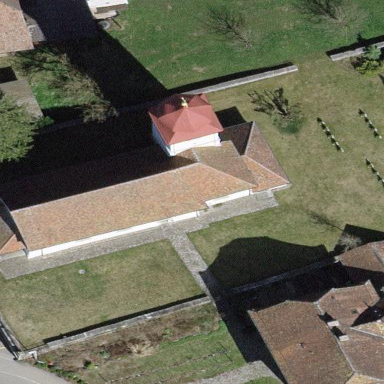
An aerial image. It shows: Church which is place of worship.